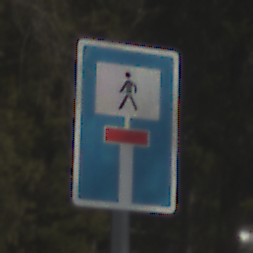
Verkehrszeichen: SackgasseFussgaengerDurchlaessig
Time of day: Midday
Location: Outdoor (Nature)
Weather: PartlyCloudy
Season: NotSpecified
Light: Natural